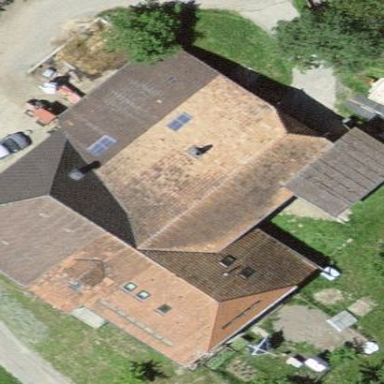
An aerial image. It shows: Farm building.